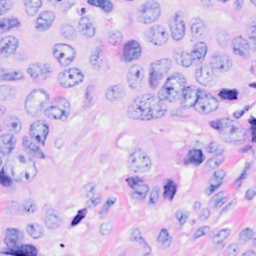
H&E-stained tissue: Breast